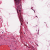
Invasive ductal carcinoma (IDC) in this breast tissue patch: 0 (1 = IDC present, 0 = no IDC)